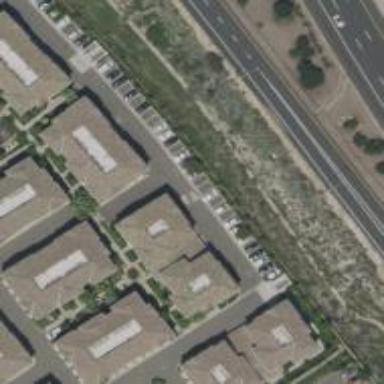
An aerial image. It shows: Alley classified as service road.